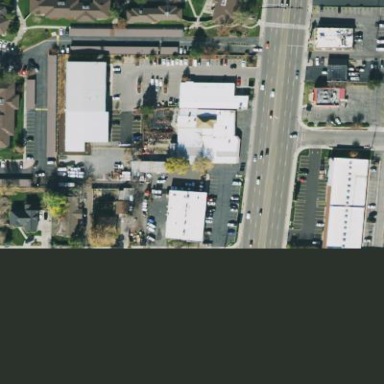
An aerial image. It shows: Retail area.